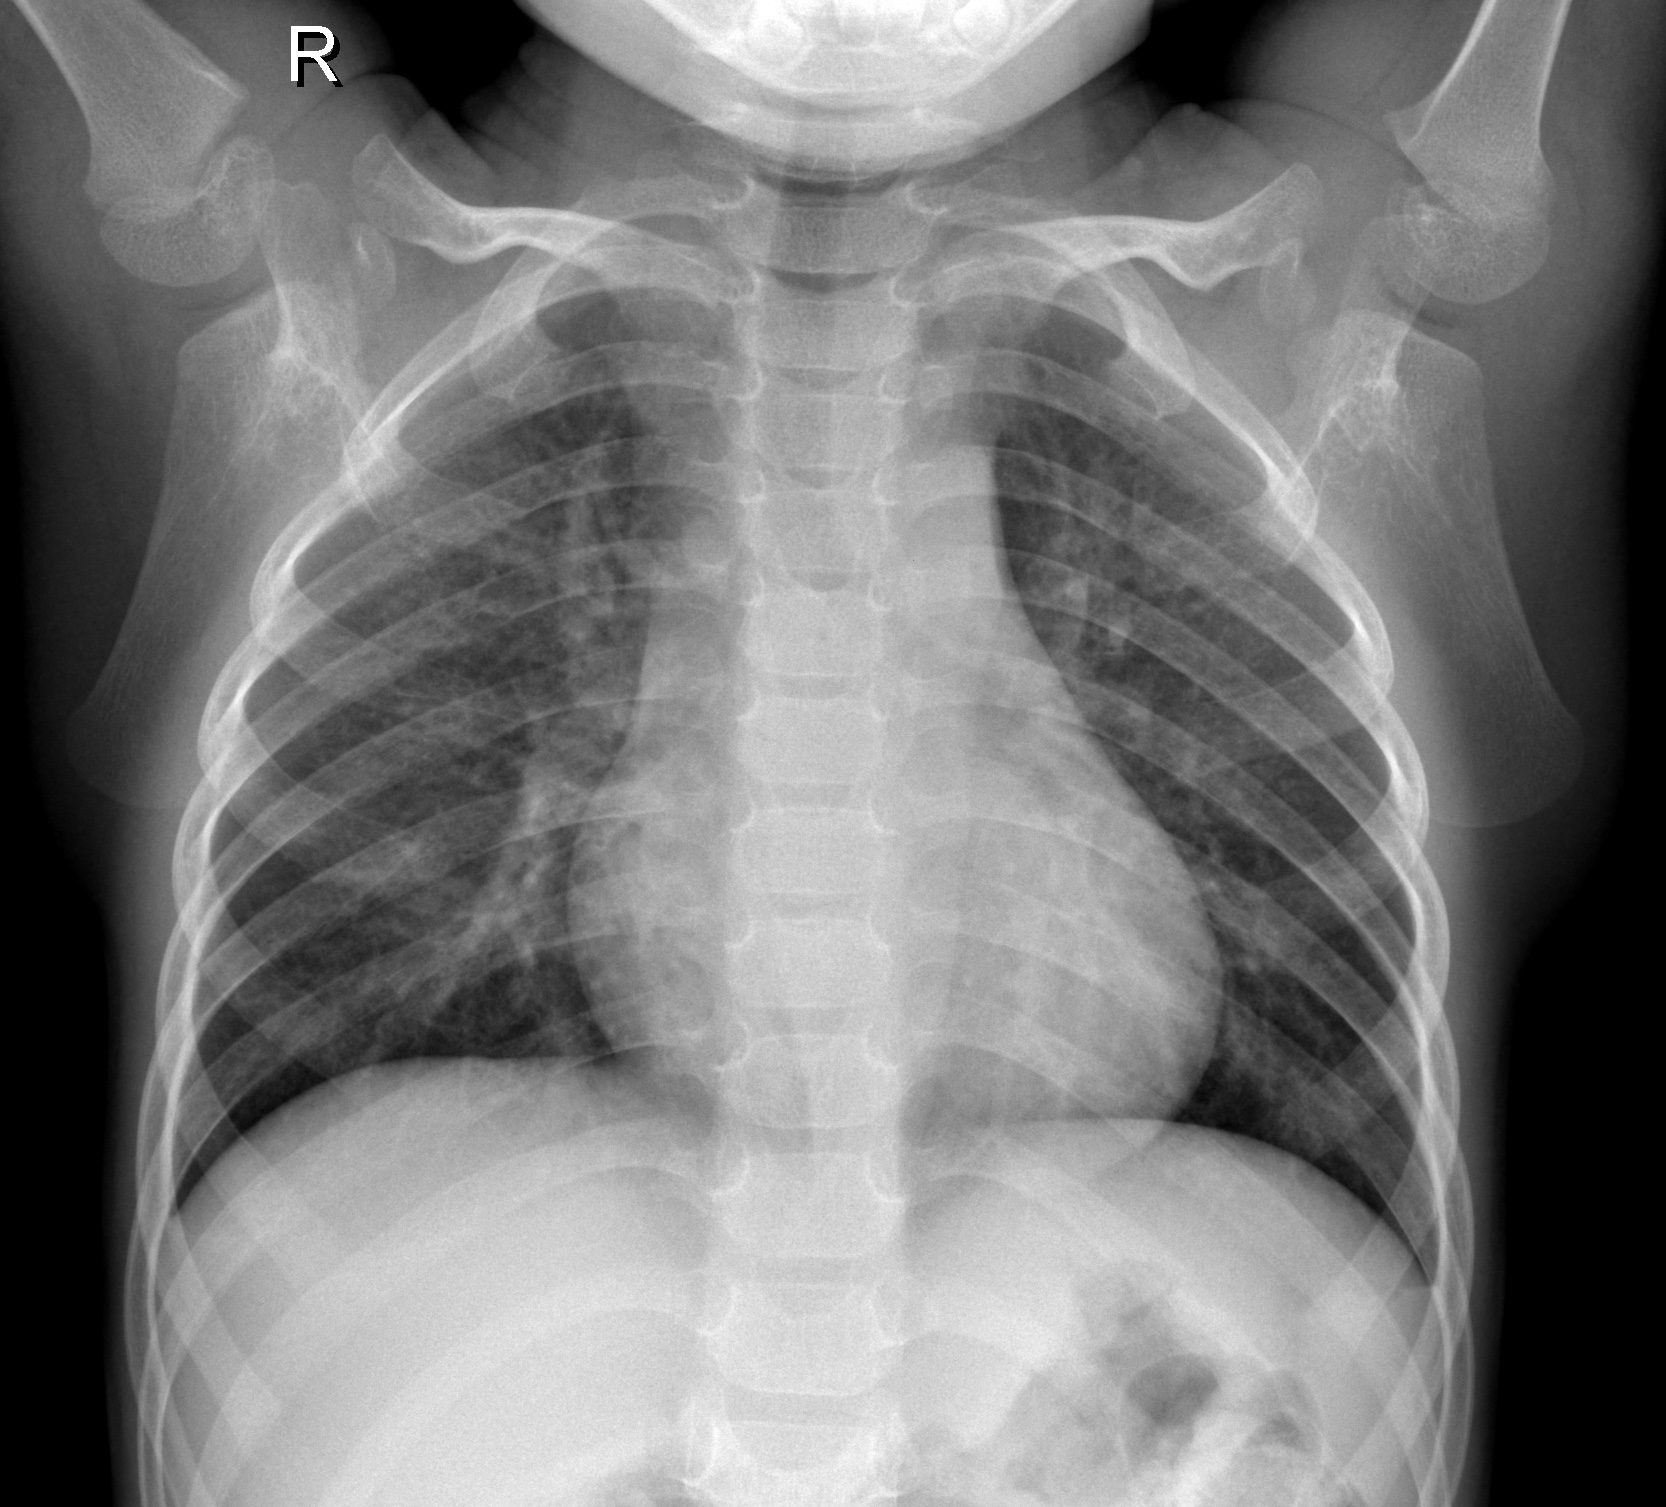
Diagnosis: NORMAL